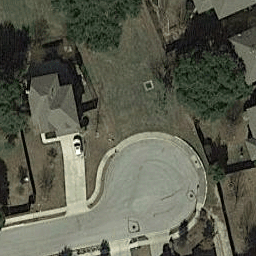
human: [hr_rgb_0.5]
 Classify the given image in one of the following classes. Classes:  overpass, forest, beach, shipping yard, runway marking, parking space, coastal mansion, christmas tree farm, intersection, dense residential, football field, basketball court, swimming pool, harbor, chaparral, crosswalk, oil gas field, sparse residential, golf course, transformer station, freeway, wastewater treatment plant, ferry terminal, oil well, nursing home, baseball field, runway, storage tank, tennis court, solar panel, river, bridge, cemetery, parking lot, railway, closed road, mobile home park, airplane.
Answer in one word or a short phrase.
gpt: closed road